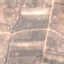
Label: PermanentCrop